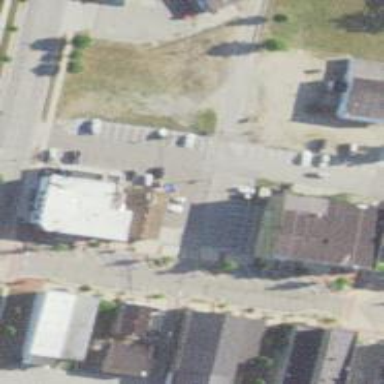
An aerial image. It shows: Alley classified as service road.